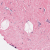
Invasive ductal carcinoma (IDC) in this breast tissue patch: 0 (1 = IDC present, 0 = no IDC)